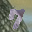
Label: 7